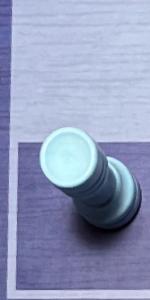
Label: Rook_White